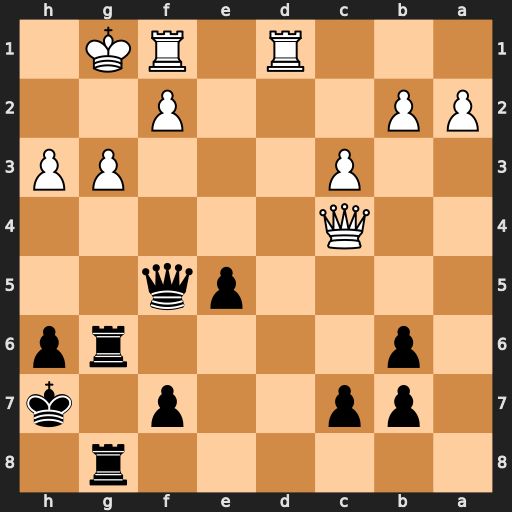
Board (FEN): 6r1/1pp2p1k/1p4rp/4pq2/2Q5/2P3PP/PP3P2/3R1RK1
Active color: b
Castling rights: -
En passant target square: -
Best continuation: Rxg3+ fxg3 Rxg3+ Kh1 Qxh3#